Question: recently I have learned how to use the appleDoc to do the documentation for my iphone project.
But what I realize is that AppleDoc only scan the head file of each class and based on the special comment format it creates the docSet and html.
My question is that how to let the AppleDoc looking after the .m file as well. Because for classes like viewController, quite a few logic are in the .m sectors and not be exposed in the head file. (I am asking this is because in Xcode5 if you hover over a private method and press "option" button xcode does show you a hover which contain the special comment you made. That's how I guess that there must be a way to transfer these description/comment into the docSet).

Anybody has some idea please help to give me some answer.
Thanks
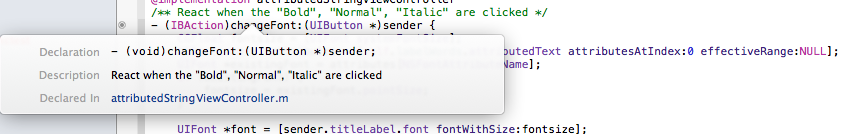
Answer: Finally I found out there was a line in the script command which you need to remove.
It will include all the "*.m" files where all the "private" interface comments are kept.